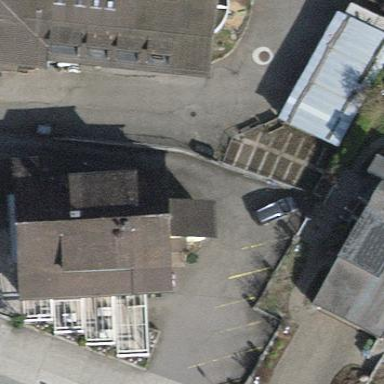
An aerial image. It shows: Restaurant in building.